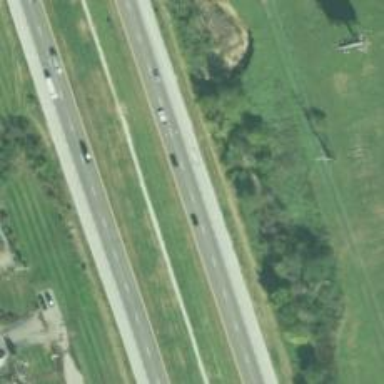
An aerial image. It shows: Asphalt motorway.